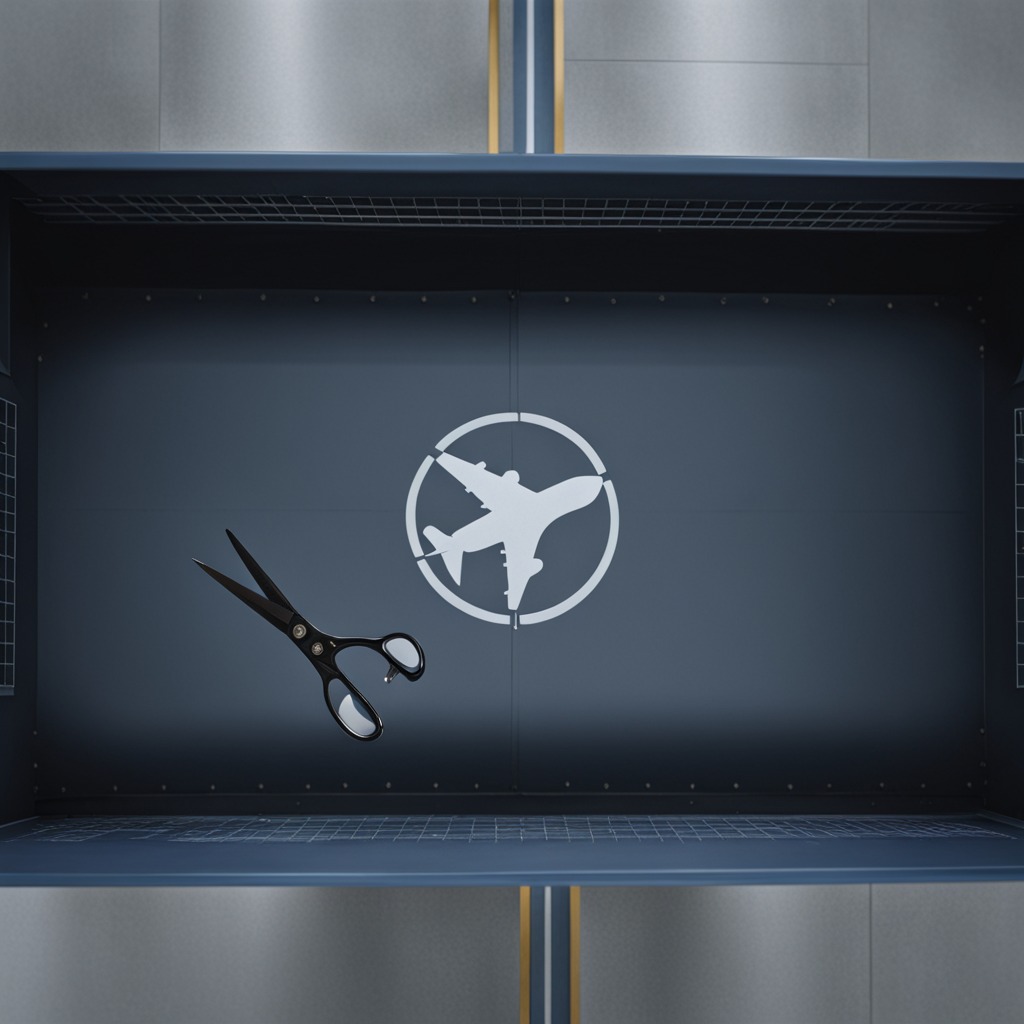
A scissor is lying on a toolbox surface in an airplane hangar workshop 8K.